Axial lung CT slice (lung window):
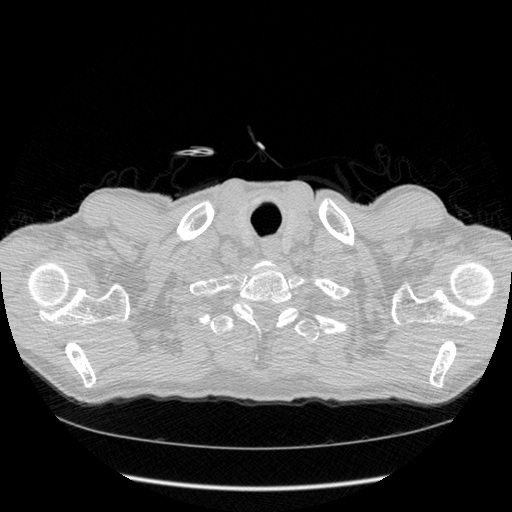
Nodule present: no